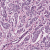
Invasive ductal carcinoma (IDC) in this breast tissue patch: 1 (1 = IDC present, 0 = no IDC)